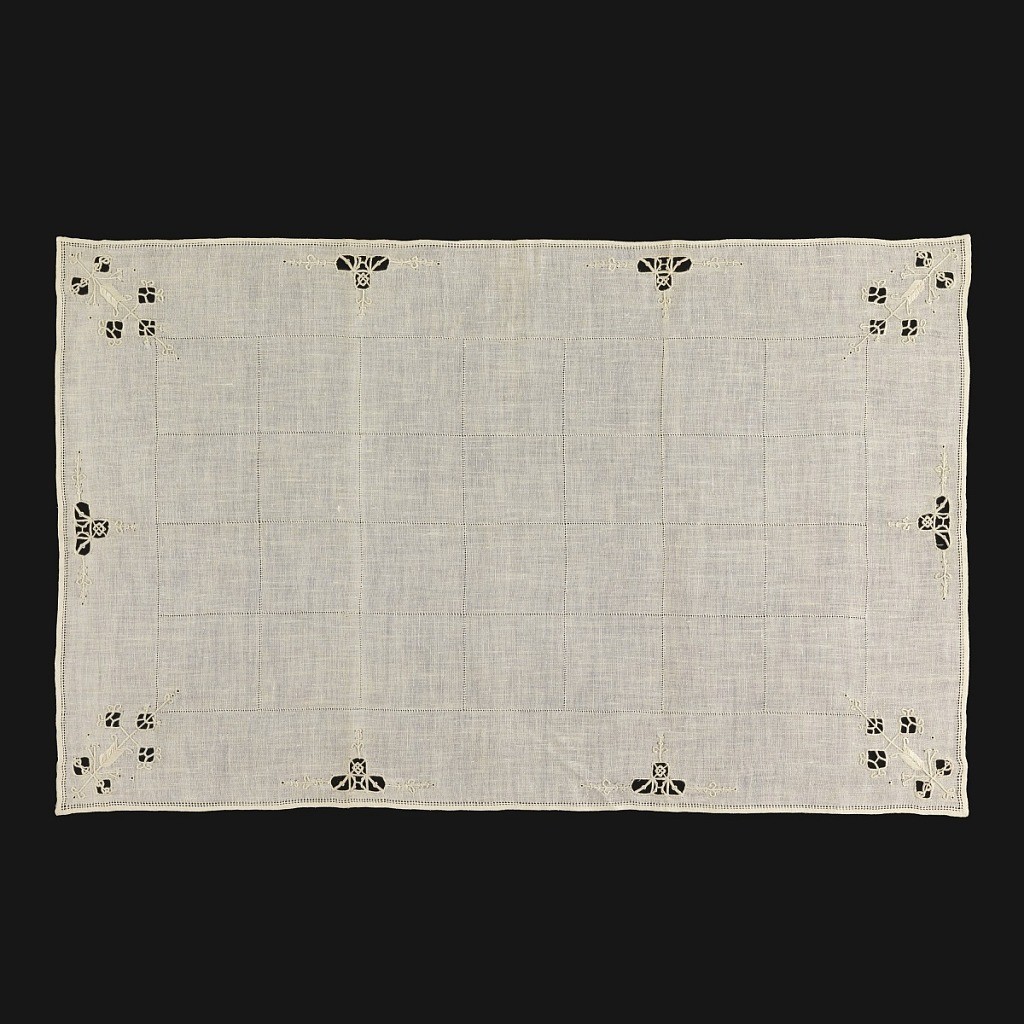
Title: Table cover
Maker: Sybil Carter Indian Mission and Lace Industry Association
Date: ca. 1900
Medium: linen Technique: cutwork and embroidery
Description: Cover ornamented at the corners and sides with a conventional design in cutwork squares and embroidery. Central field marked into squares by hemstitching.